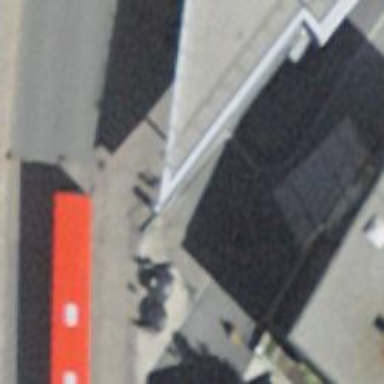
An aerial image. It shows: Parking entrance.